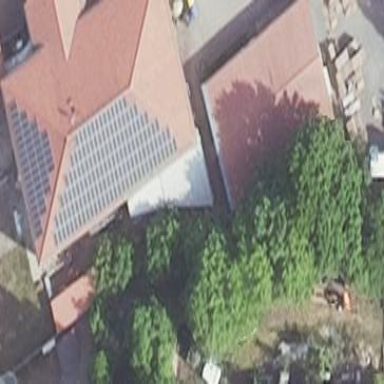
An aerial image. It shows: Community center building.